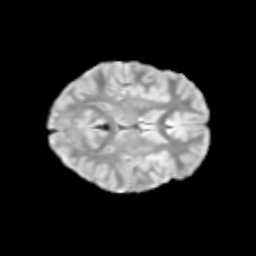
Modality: T2w
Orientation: axial
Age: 9
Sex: female
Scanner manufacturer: siemens
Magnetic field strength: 3 T
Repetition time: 3.8 s
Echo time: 0.07 s